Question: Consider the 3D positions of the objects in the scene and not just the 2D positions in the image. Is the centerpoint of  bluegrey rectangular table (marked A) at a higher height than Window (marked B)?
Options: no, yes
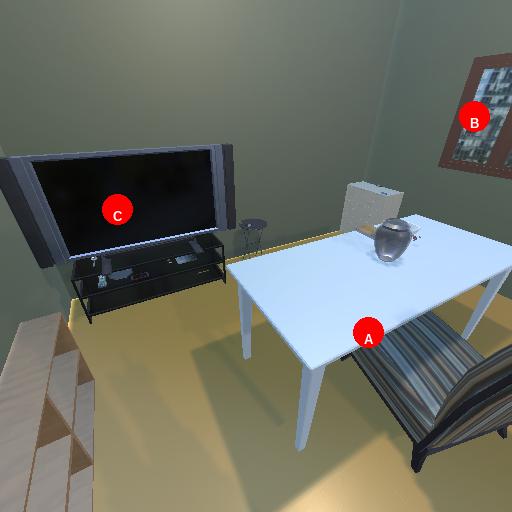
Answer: no